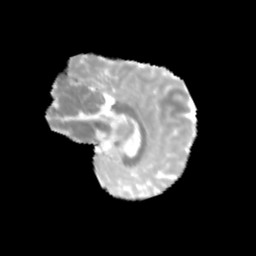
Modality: MD
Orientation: sagittal
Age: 11
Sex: female
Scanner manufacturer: siemens
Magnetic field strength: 3 T
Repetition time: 3.8 s
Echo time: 0.07 s